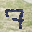
Label: 7